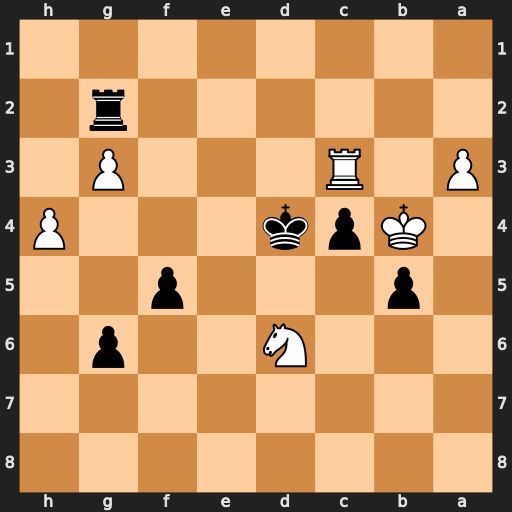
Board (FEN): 8/8/3N2p1/1p3p2/1Kpk3P/P1R3P1/6r1/8
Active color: b
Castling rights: -
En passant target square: -
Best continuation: Rb2+ Ka5 Kxc3